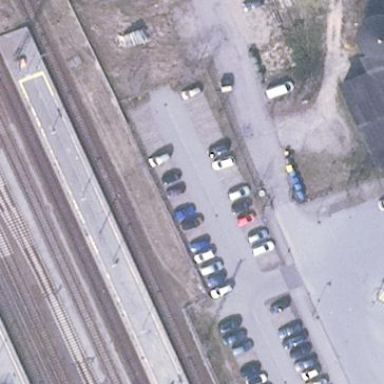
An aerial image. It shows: Parking area with surface parking facilities and park and ride service available.